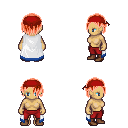
a pixel art fantasy rpg character, female body template, human, tanned skin, white trimmed cape, red pants, red bangs hairstyle, red bandana, brown shoes, four views (front, back, left, right), 2x2 character sprite sheet, small pixel art, hard edges, no anti-aliasing